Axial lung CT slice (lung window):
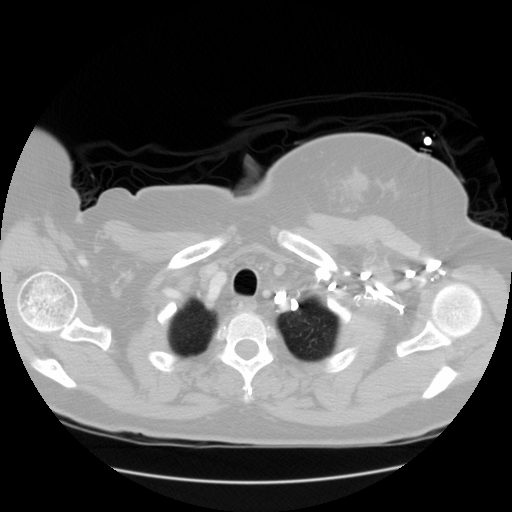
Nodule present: no